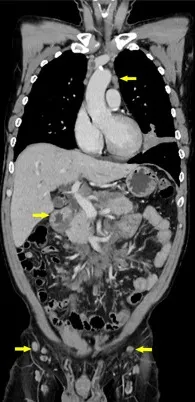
Contrast-enhanced CT images at first admission and 2 weeks after three cycles of chemotherapy. (C) Irregular thickening of partial peritoneum, omentum, and mesentery at 2 weeks after the third cycle of chemotherapy.
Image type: radiology (ct)